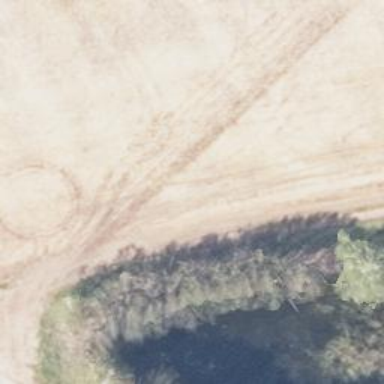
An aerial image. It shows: Ground track with grade3 quality.